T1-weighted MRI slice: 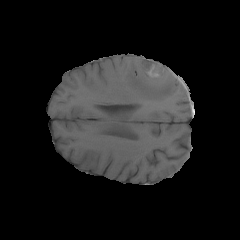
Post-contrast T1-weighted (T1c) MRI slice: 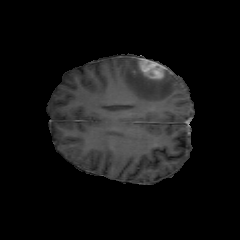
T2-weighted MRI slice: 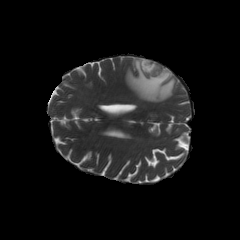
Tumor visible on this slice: yes